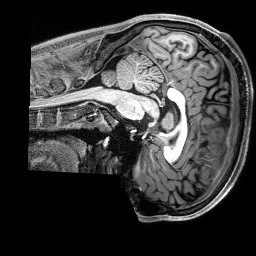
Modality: T1w
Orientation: sagittal
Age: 23
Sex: male
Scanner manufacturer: siemens
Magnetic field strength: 3 T
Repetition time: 2.8 s
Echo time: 0.00212 s